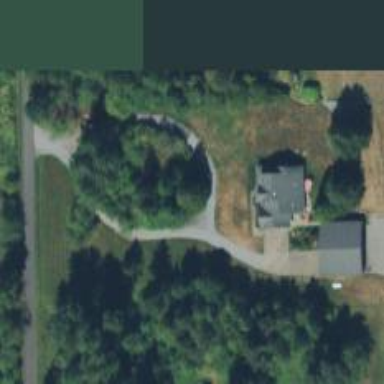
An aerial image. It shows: Driveway leading to service road.